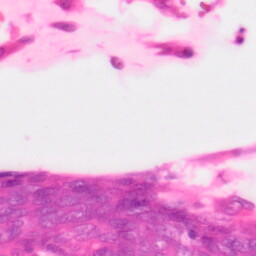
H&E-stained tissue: Colon